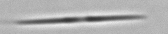
Label: pennate_Pseudo-nitzschia